Question: I have a project that is designed with pattern Domain Driven Design. But I have a problem in using 'Contain' in this design.
I have an entity that has a "name" field that is of type "StudentName". The type is the value object.
'''
public class Student : LongBaseAggregateRoot
{
public StudentName Name { get; protected set; }
public Student(StudentName name)
{
Name = name;
}
}
'''
I wrote the value object as follows:
'''
public class StudentName: BaseValueObject<StudentName>
{
public string Value { get; private set; }
private StudentName (string value)
{
if (value is null)
throw new Exception();
value = value.Trim();
if (value == string.Empty)
throw new Exception();
Value = value;
}
public override bool IsEqual(StudentName otherObject)
{
return Value == otherObject.Value;
}
public override int ObjectGetHashCode()
{
return Value.GetHashCode();
}
public static StudentName GetInstance(string value)
{
return new(value);
}
public static implicit operator string(StudentName value)
{
return value.Value;
}
}
'''
Its configuration file is as follows:
'''
public class StudentConfig : IEntityTypeConfiguration<Student>
{
private readonly int studentNameMaxLen = 300;
public void Configure(EntityTypeBuilder<Student> builder)
{
builder.Property(x => x.Name).HasConversion(b => b.Value, b => StudentName.GetInstance(b)).IsRequired().HasMaxLength(studentNameMaxLen);
}
}
'''
Now I want to select 'name' using 'Contains'. Like the code below.
'''
public async Task<ListResponse<IList<GetStudentsDto>>> GetStudents(GetStudentsQuery param)
{
var query = _repository.AsQueryable();
query = query.Where(x => x.Name.Value.Contains(param.Name));
var result =await query.ToList<Student, GetStudentsDto>(_mapper, param);
return result;
}
'''
After searching, I realized that if I use 'Ownsone' in my configurations file, the problem of using Contains will be solved And I did it. I changed the configuration file as follows:
'''
builder.OwnsOne(x => x.Name).Property(x => x.Value).HasColumnName(nameof(Student.Name)).IsRequired();
'''
Now I have a new error. I think it is because of deleting 'HasConversion' in the configurations file.
> System.InvalidOperationException: 'No suitable constructor was found
for entity type 'Student'. The following constructors had parameters
that could not be bound to properties of the entity type:
Cannot bind 'name' in 'Student(StudentName name)'
Note that only mapped properties can be bound to constructor parameters. Navigations to related entities, including references to owned types, cannot be bound.
And I couldn't put 'HasConversion' and 'OwnsOne' together in the configuration file.

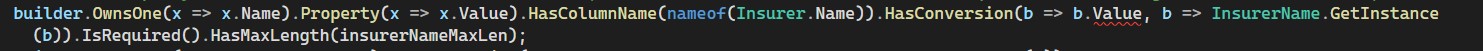
Answer: Sometimes it helps to have private empty constructors in your entity classes to help entity framework to map the properties of the entities. Because of it being private, your entities will still be protected from being constructed without parameters by outside classes.